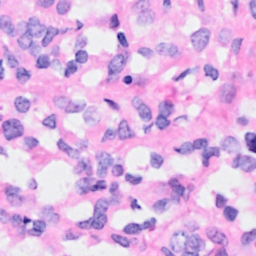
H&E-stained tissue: Breast